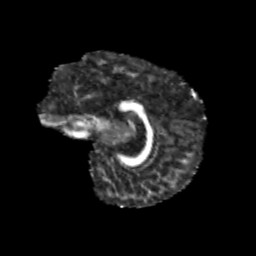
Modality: FA
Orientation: sagittal
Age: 9
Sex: male
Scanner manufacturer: siemens
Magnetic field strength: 3 T
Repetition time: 3.8 s
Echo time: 0.07 s